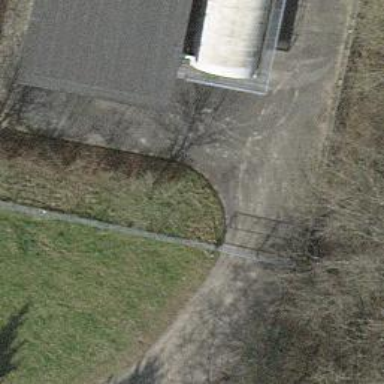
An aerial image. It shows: Gate.